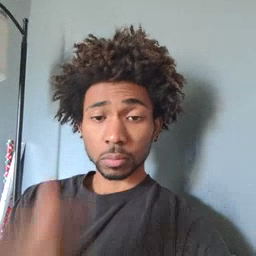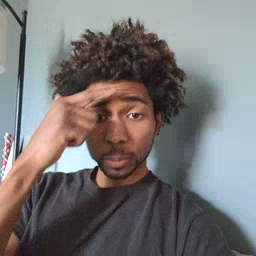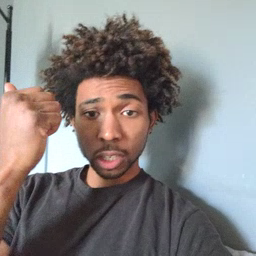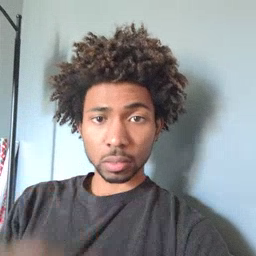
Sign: because